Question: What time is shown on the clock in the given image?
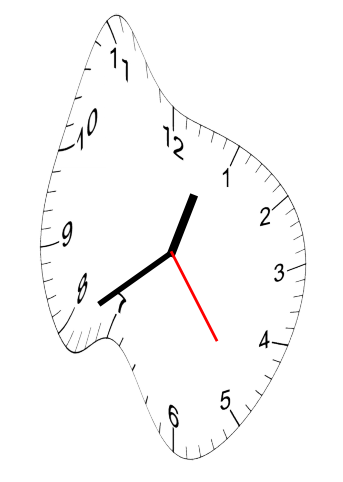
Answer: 12:39:24